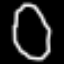
Label: octagon